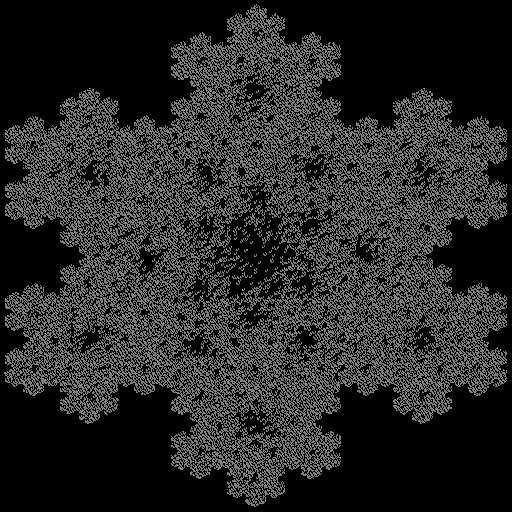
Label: koch_snowflake